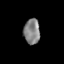
Tissue: skin
Cell type: Epithelial cells
Senescence score: 0.1875
Nuclear area (px): 403
Mean DAPI intensity: 130.342